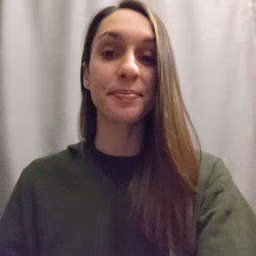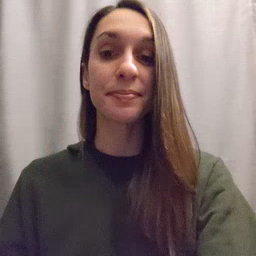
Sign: pizza